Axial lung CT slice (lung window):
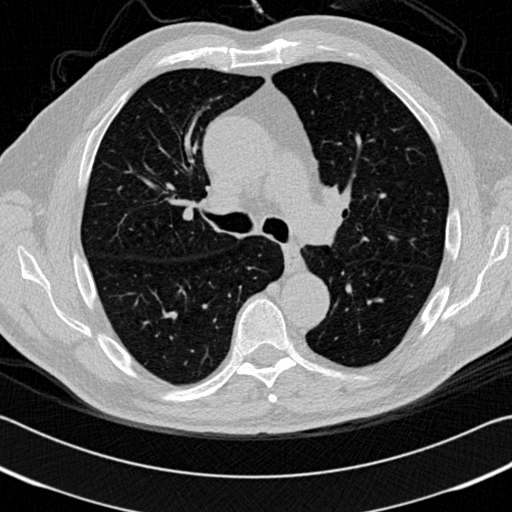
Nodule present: no